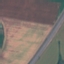
Label: Highway